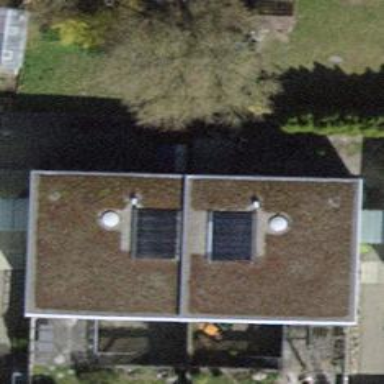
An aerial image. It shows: Flat-roofed building.